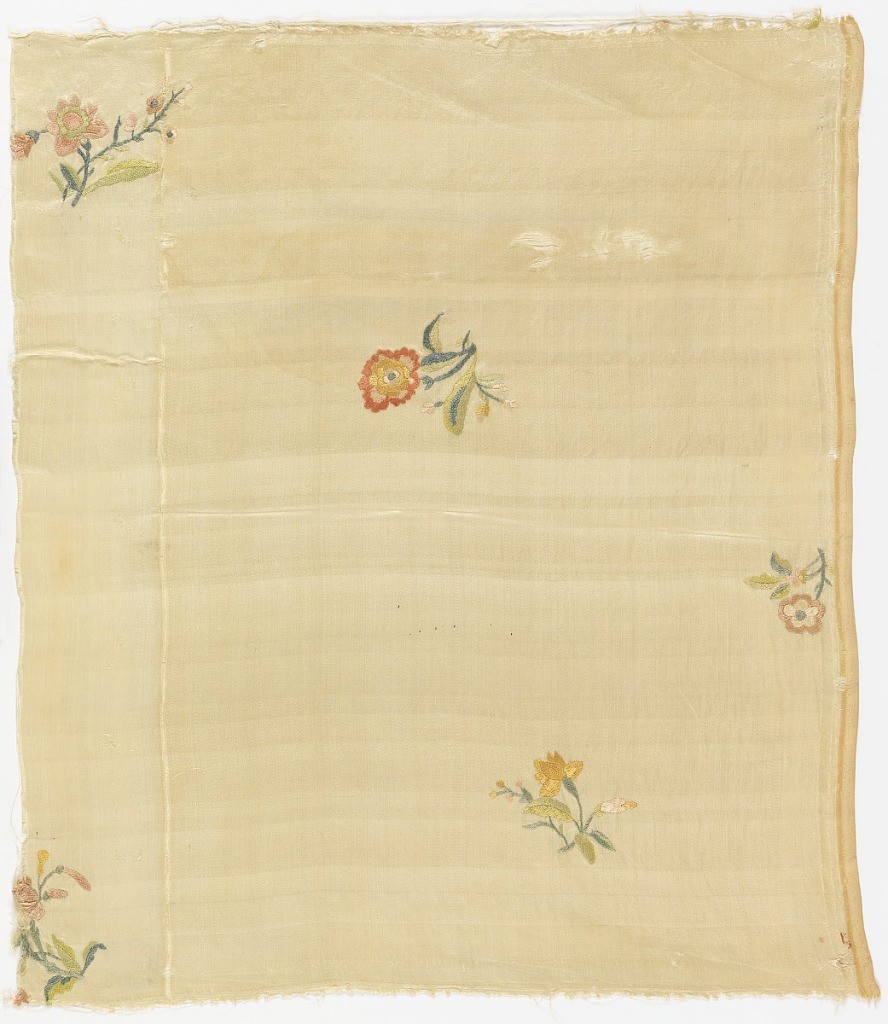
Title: Fragment
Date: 18th century
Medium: silk Technique: embroidered on satin
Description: Fragment with embroidered flowers.